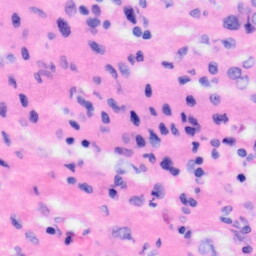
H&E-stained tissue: Liver